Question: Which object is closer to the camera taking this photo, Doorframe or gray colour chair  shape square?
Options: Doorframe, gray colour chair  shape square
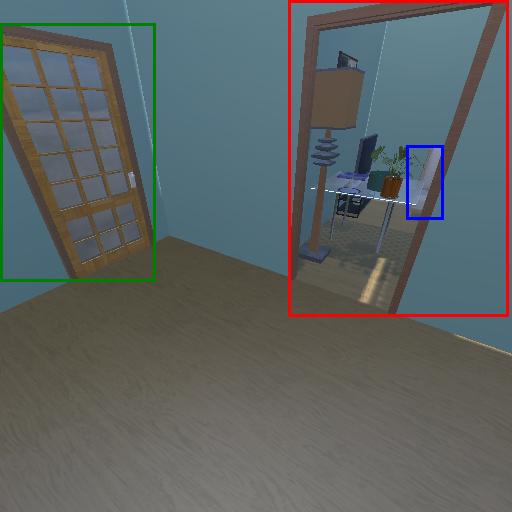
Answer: Doorframe